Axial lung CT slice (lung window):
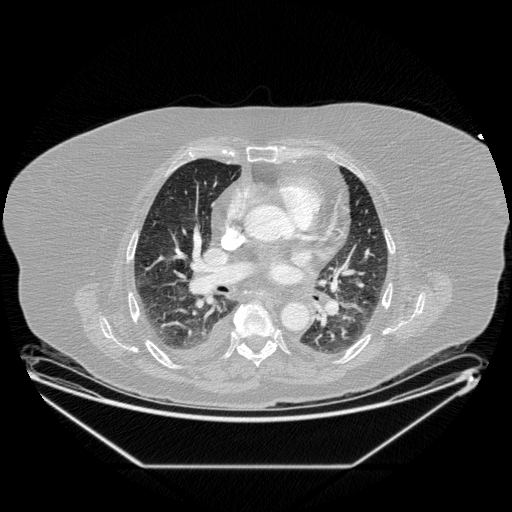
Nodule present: no